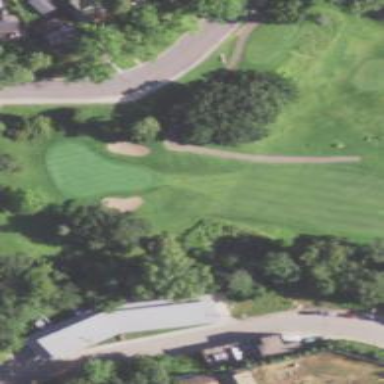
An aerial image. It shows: Path designated for golf carts.